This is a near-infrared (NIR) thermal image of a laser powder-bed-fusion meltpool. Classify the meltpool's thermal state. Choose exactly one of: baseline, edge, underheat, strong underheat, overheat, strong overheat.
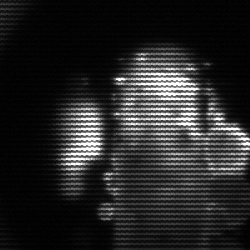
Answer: strong underheat